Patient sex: F
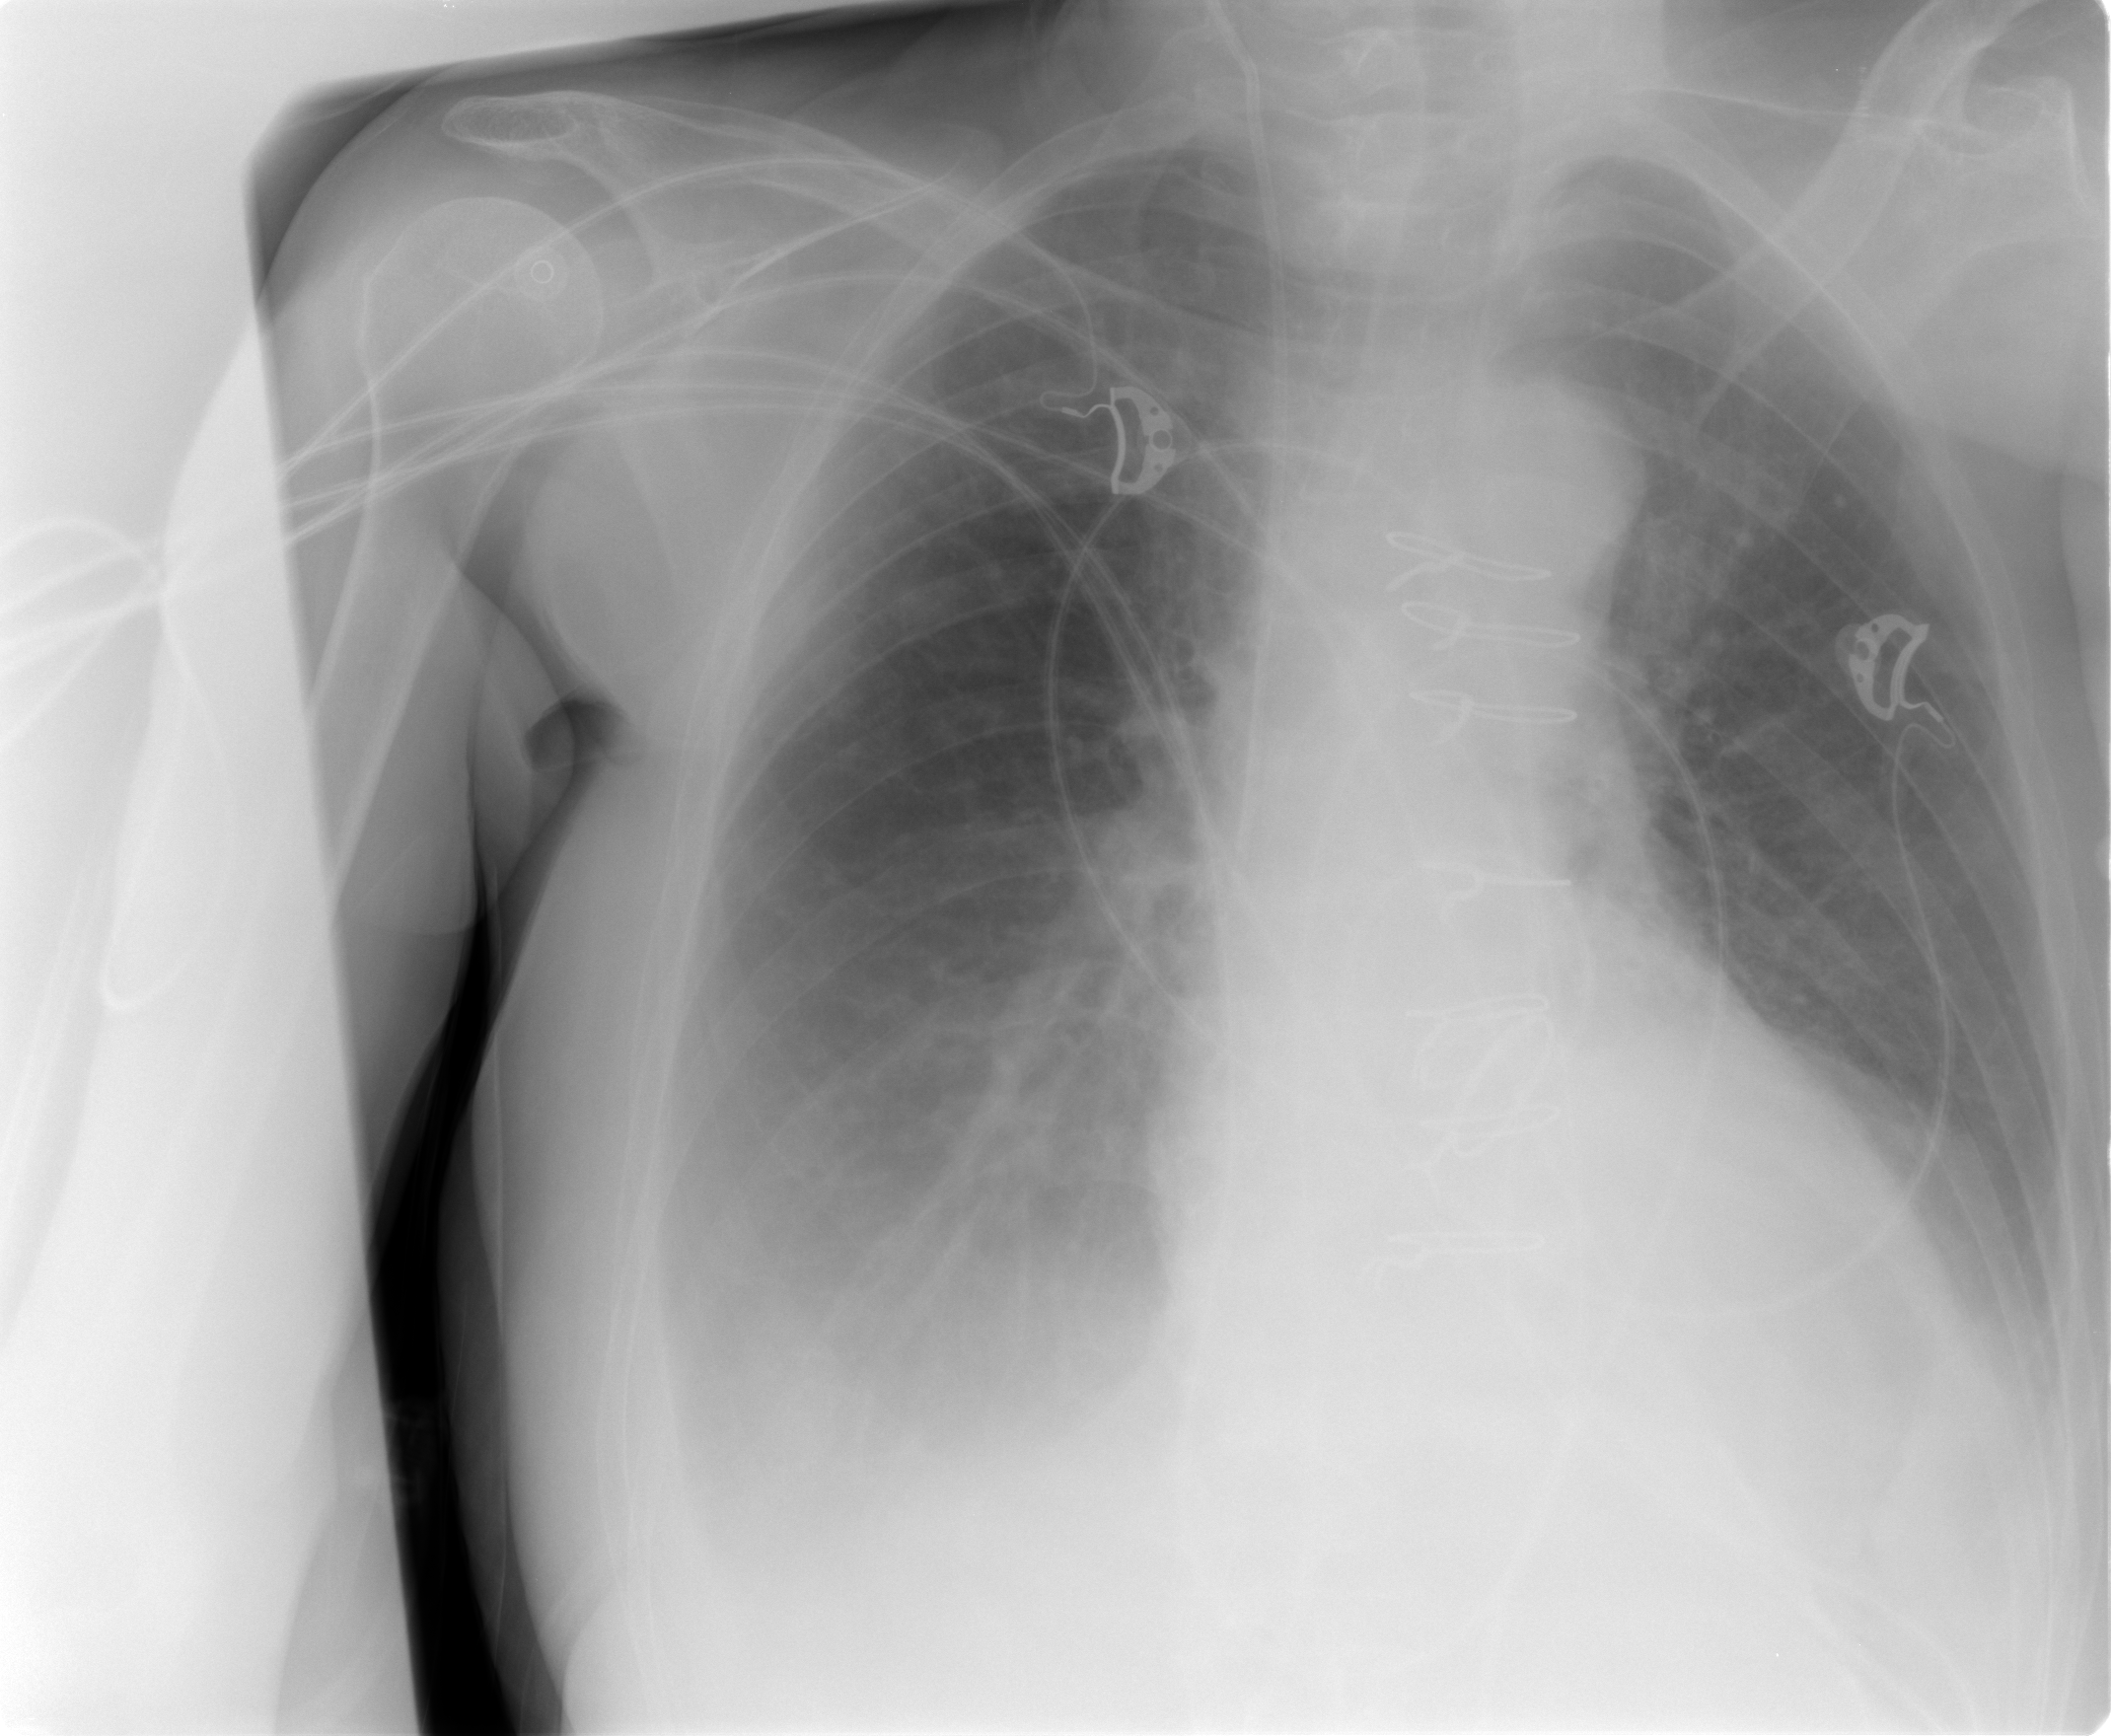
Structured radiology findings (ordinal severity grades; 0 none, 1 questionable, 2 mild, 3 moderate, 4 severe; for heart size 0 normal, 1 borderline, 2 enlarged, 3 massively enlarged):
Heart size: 1
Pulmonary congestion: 0
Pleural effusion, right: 2
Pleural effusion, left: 2
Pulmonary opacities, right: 2
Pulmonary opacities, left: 0
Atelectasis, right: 2
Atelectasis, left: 2